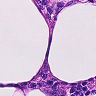
Metastatic tissue present: no